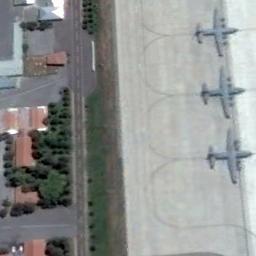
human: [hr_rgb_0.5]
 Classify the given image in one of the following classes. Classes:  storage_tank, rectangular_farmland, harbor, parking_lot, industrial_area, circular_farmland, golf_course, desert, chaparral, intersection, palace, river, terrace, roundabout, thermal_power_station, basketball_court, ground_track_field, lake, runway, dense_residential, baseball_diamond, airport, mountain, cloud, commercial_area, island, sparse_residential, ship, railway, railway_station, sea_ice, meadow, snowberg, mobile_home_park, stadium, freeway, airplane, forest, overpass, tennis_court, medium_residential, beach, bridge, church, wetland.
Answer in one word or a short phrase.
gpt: airplane